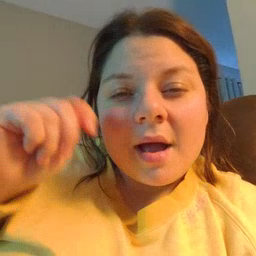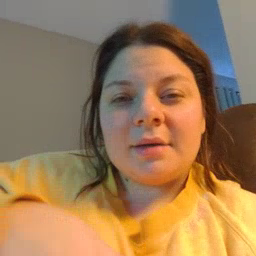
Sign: potty